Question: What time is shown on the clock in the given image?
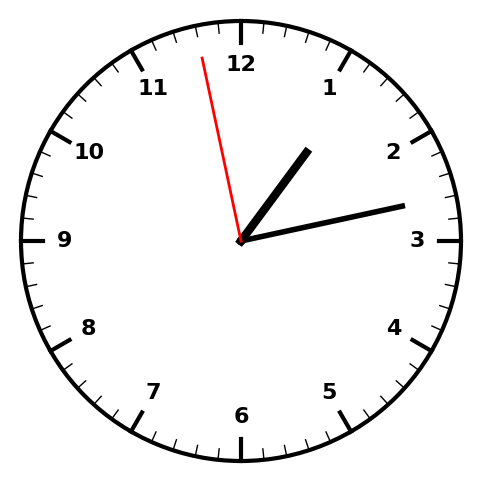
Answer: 01:12:58